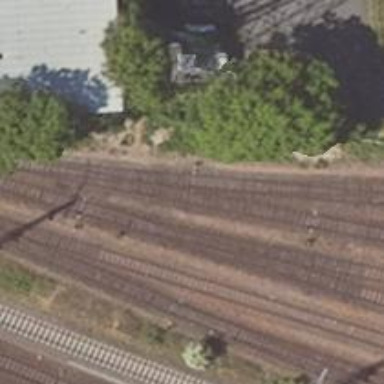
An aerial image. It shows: Railway switch.